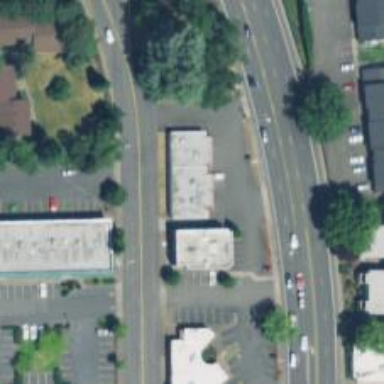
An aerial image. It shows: Convenience shop.